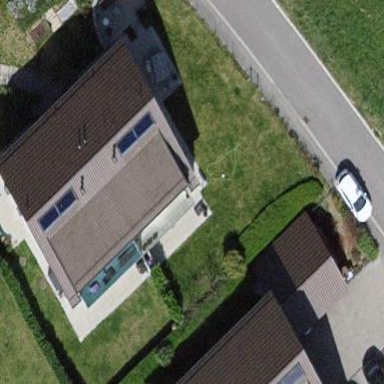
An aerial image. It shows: Simple and straightforward house.